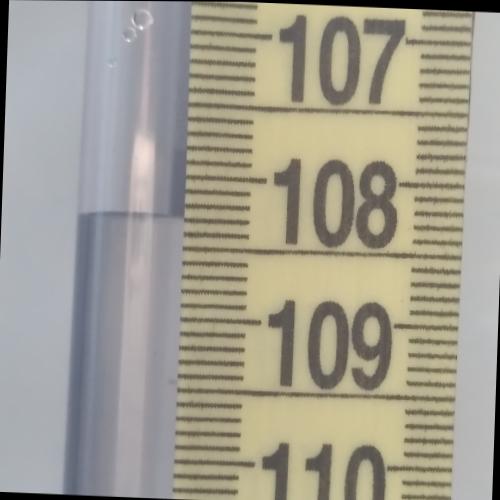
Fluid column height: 108.3 cm